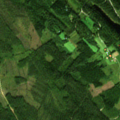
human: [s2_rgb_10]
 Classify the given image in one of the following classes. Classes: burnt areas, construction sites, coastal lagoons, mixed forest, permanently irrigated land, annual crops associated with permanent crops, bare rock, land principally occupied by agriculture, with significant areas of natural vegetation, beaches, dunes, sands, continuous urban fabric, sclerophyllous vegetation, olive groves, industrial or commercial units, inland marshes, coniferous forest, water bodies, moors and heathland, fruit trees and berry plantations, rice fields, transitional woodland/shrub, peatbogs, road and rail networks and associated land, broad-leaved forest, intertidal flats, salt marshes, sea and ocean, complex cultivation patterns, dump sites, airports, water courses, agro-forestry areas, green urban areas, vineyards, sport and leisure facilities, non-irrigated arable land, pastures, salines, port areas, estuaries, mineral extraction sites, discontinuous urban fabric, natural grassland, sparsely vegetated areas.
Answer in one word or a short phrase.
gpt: land principally occupied by agriculture, with significant areas of natural vegetation, coniferous forest, mixed forest